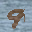
Label: 9